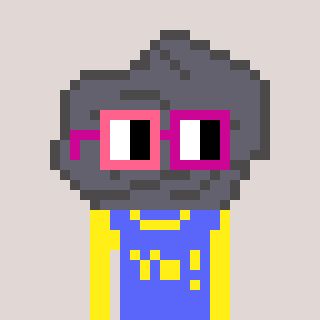
a pixel art character with square pink and red glasses, a rock-shaped head and a purple-colored body on a warm background